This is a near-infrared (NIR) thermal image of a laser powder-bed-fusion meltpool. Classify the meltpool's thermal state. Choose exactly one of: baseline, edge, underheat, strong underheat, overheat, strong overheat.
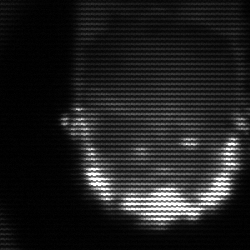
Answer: baseline